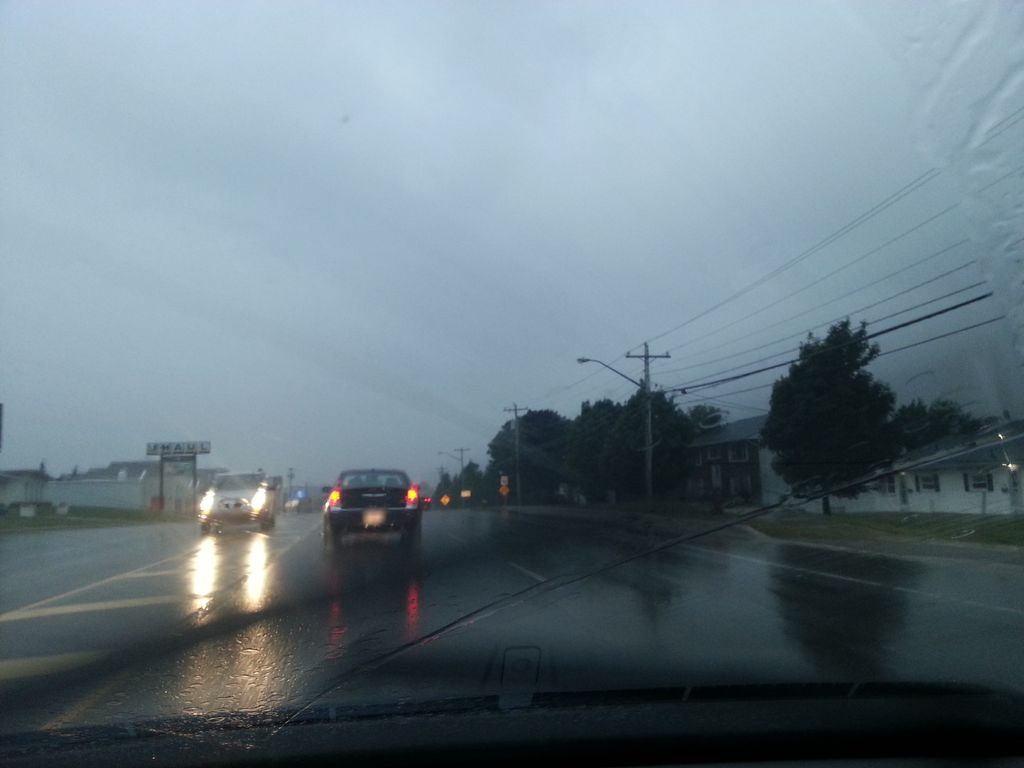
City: charlottetown